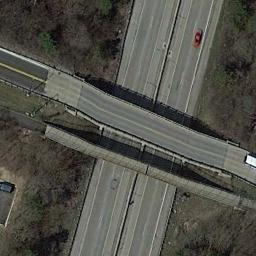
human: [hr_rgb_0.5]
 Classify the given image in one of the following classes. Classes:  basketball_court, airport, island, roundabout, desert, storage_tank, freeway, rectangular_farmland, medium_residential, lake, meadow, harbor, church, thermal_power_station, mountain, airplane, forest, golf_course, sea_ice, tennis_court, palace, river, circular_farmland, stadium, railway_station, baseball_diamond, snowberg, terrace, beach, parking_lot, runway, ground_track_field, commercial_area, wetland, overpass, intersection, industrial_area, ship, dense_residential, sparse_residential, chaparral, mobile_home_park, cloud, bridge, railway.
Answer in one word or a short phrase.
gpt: overpass